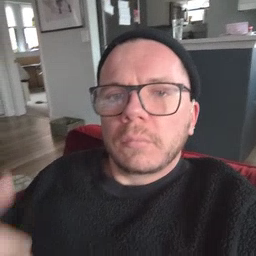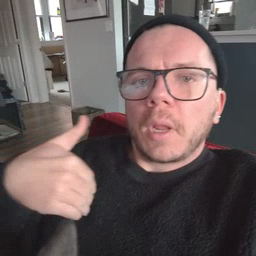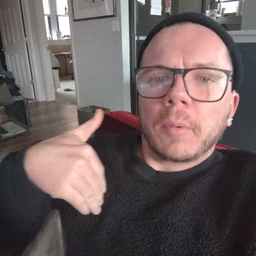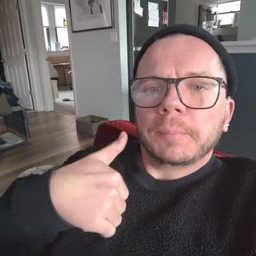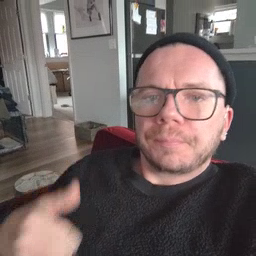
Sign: animal